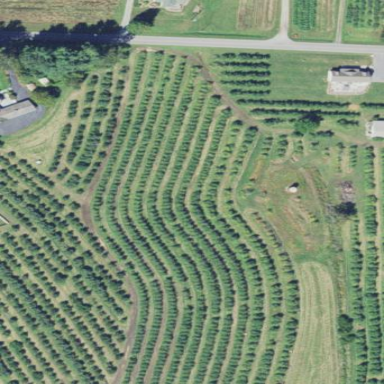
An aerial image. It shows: Orchard.